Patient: sex F, age 74
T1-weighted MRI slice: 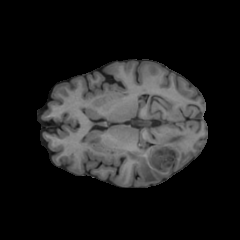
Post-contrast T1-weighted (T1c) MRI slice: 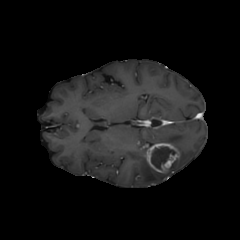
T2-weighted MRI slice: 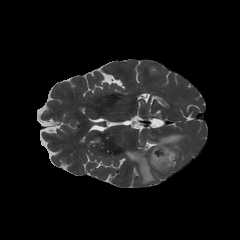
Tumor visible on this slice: yes
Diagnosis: Glioblastoma, IDH-wildtype
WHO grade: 4